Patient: sex F, age 59
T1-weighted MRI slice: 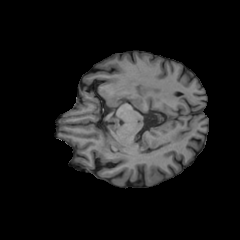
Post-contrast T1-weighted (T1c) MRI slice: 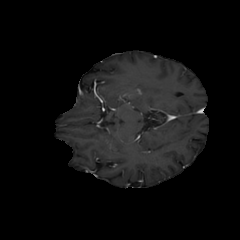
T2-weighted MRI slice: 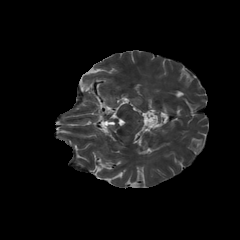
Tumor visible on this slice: yes
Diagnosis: Glioblastoma, IDH-wildtype
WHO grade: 4